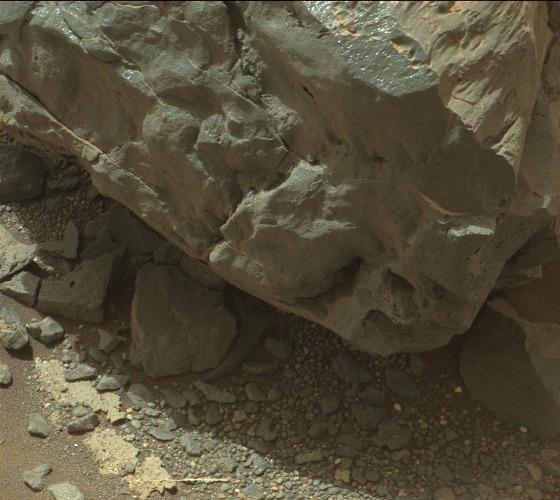
Terrain classes present: Bedrock, Gravel / Sand / Soil, Rock, Shadow